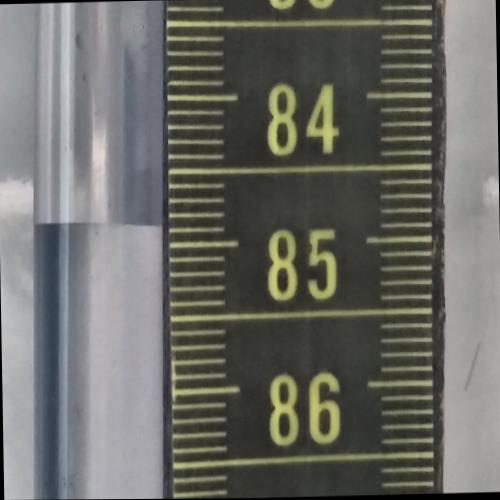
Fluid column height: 84.9 cm